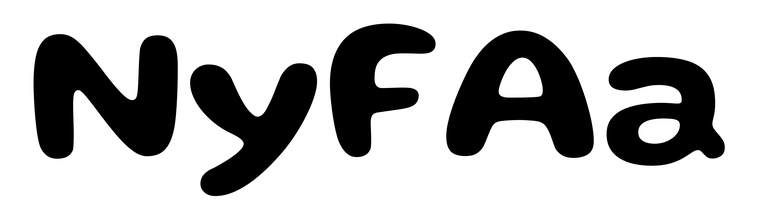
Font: Gluten_SemiBold